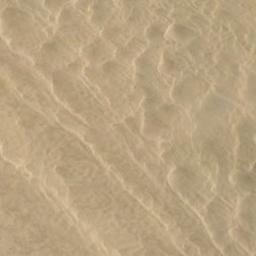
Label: desert